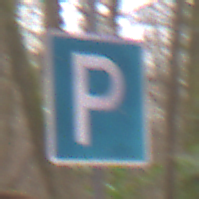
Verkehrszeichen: Parken
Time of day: Midday
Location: Outdoor (Nature)
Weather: Overcast
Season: Autumn
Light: Natural